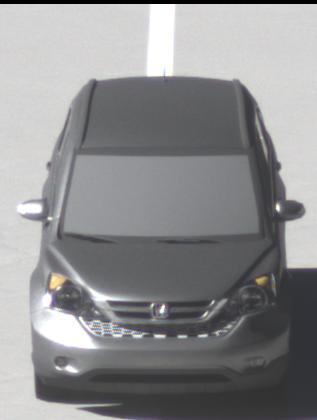
Make: Honda
Model: CR-V
Detailed model: CR-V (III) (04/10 - 10/12)
Model produced from: 2010
Model produced until: 2012
Doors: 5
Color: gray
Road condition: wet road
Daytime: morning or afternoon
Contrast: high contrast